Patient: sex M, age 45
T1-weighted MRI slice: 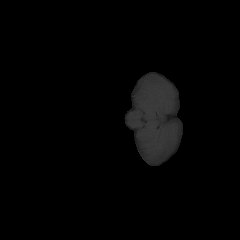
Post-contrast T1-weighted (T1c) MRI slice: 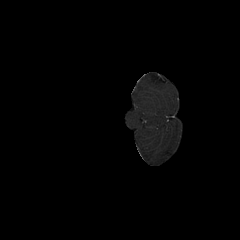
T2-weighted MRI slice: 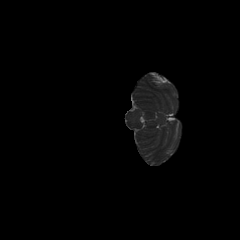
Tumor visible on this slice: no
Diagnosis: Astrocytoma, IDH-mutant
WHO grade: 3